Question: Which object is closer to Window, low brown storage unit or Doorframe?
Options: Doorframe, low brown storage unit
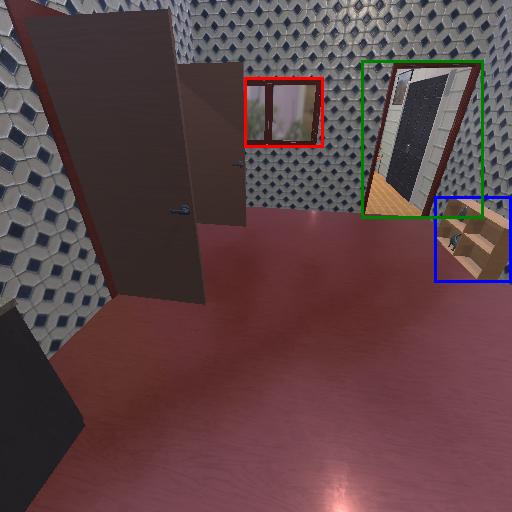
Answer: Doorframe